Interaction volume radius: 5 \u00c5
Interaction volume height: 35 \u00c5
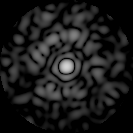
Disorder parameter: 0.8102